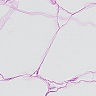
Metastatic tissue present: no